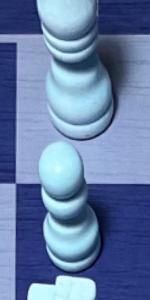
Label: Pawn_White